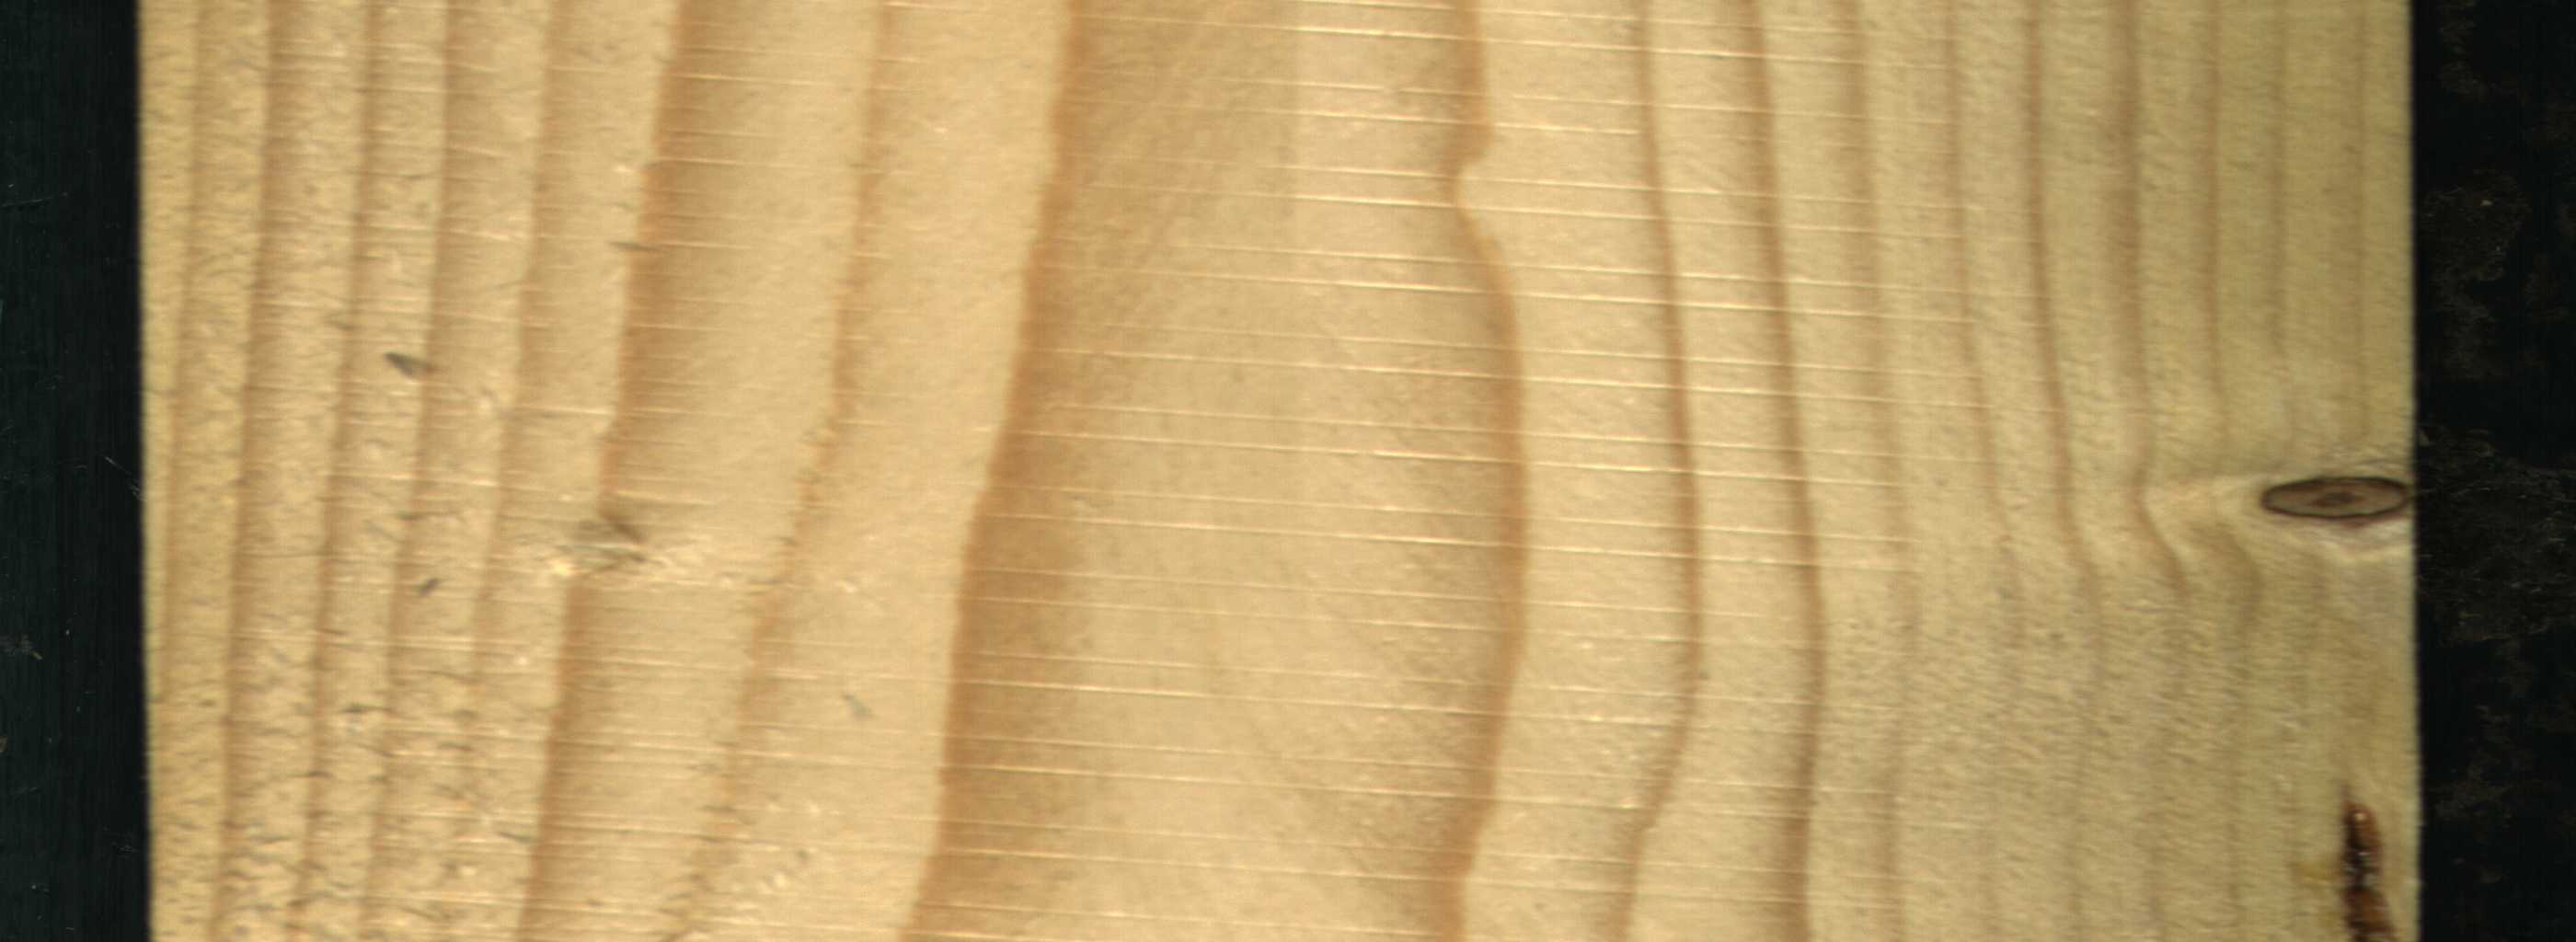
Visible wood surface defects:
resin
Dead_Knot